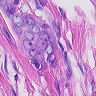
Metastatic tissue present: yes